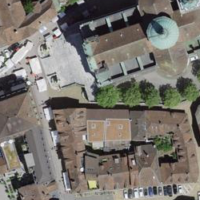
EUNIS habitat code: 54
Species observed at this site:
Asplenium ruta-muraria
Fulica atra
Anas platyrhynchos
Aythya ferina
Passer domesticus
Fringilla coelebs
Coloeus monedula
Ptyonoprogne rupestris
Columba palumbus
Chroicocephalus ridibundus
Phalacrocorax carbo
Tachymarptis melba
Cygnus olor
Mergus merganser
Columba livia
Motacilla alba